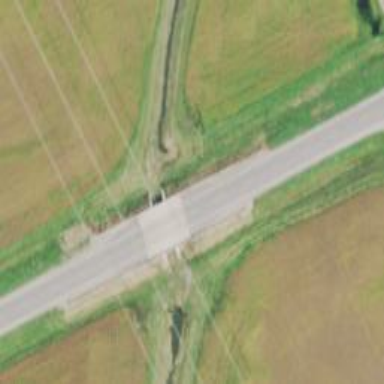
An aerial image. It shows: Culvert tunnel.